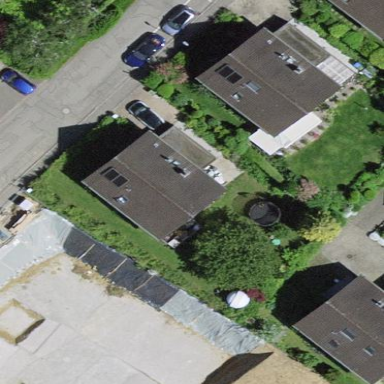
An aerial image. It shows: Simple house.